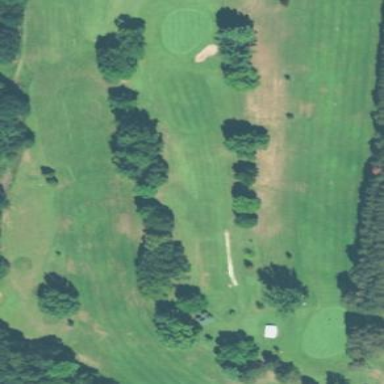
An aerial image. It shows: Rough area in golf course.